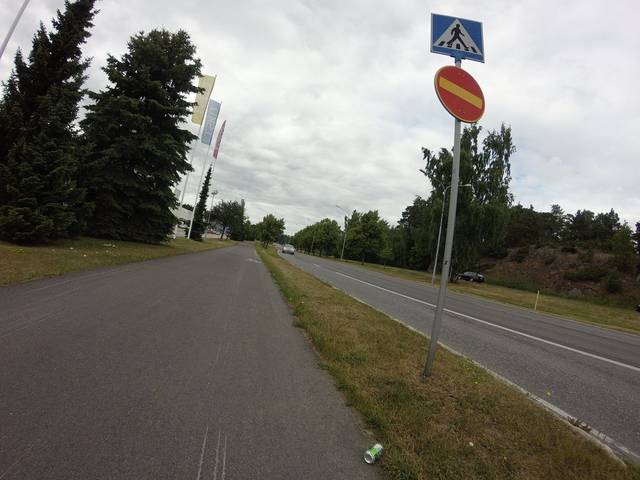
Region: Finland
Coordinates: 60.473, 22.209